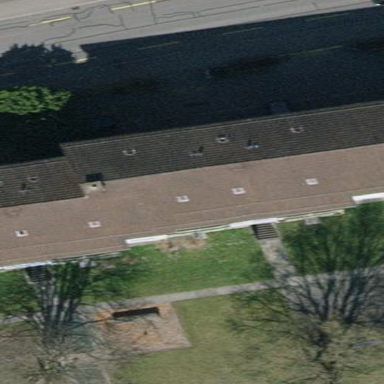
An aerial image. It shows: Gabled roof made of roof tiles on apartment building.